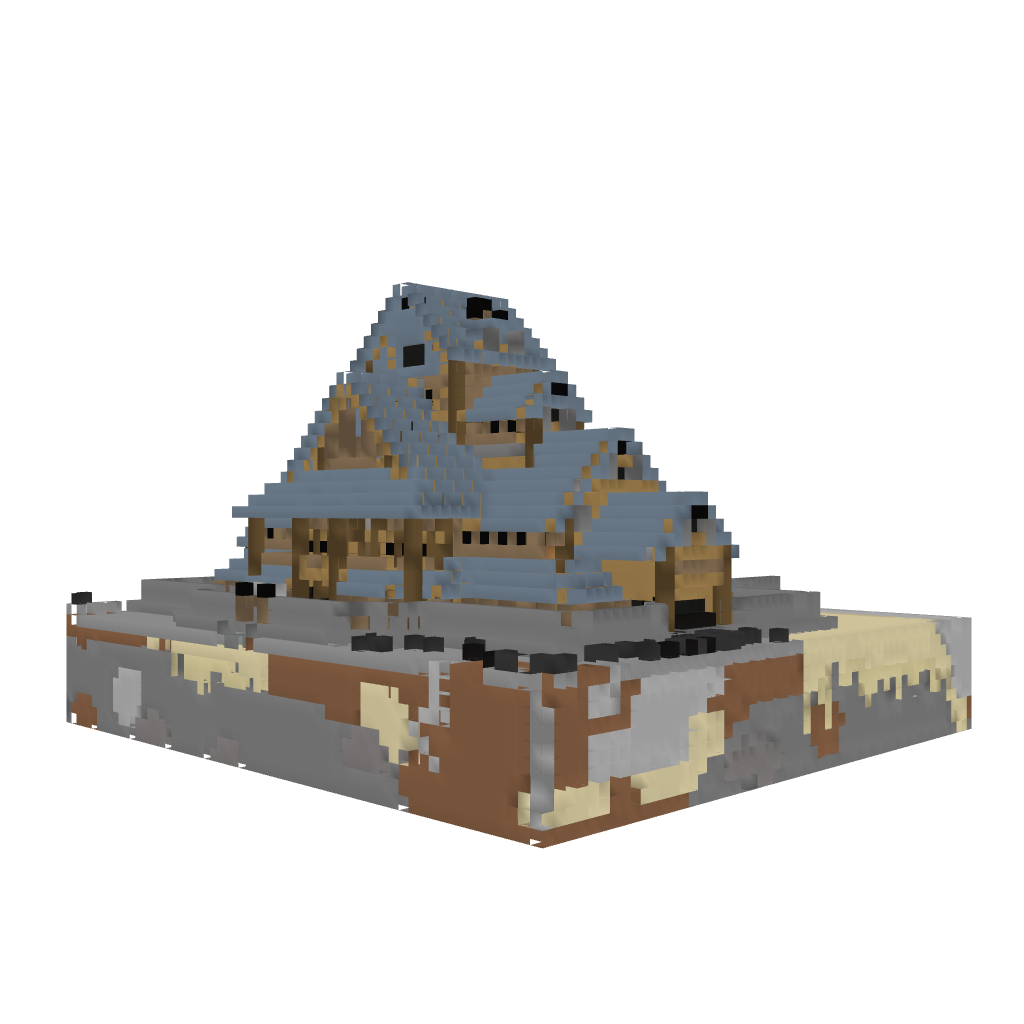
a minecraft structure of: Bighouse [Medieval]